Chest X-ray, PA view. Patient: 24 years old, sex M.
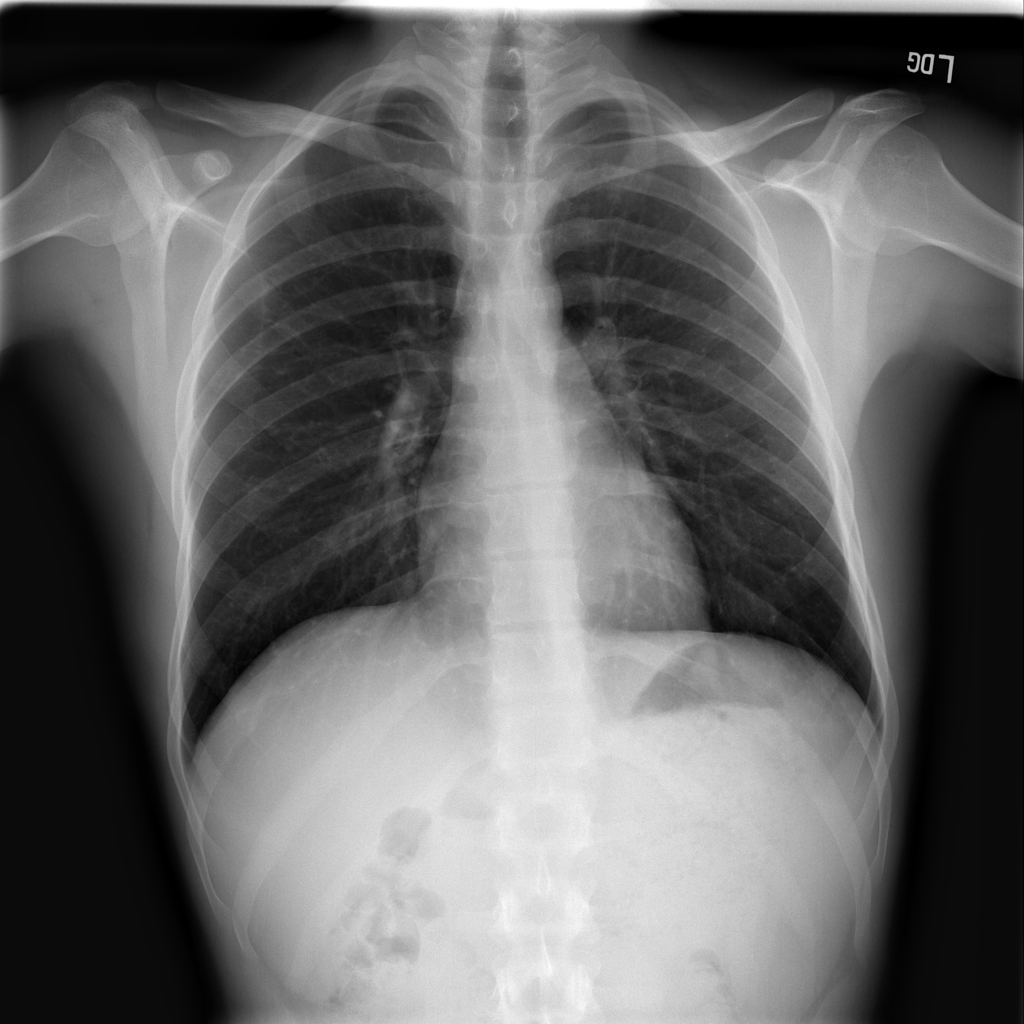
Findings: No Finding